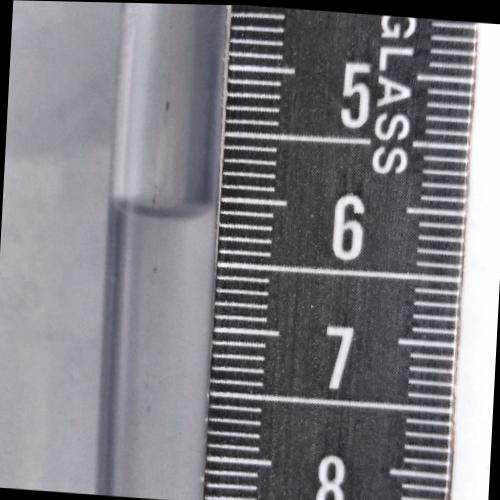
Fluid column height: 6.1 cm